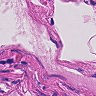
Metastatic tissue present: no